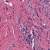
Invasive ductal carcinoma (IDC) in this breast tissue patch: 1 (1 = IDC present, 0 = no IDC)